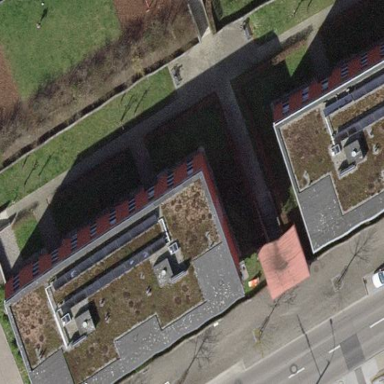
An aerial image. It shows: Image showing building with apartments.